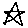
Label: star